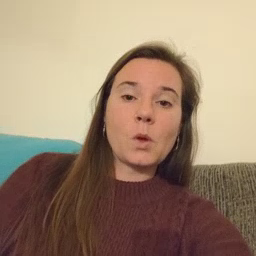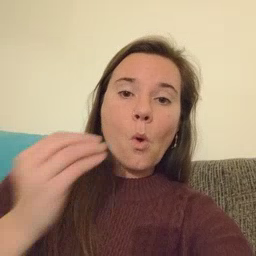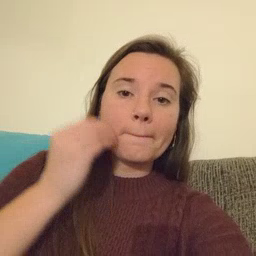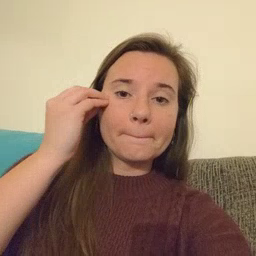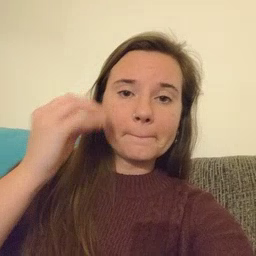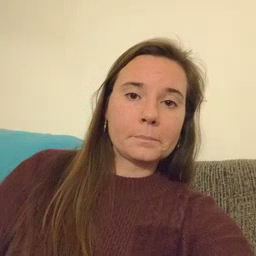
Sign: home